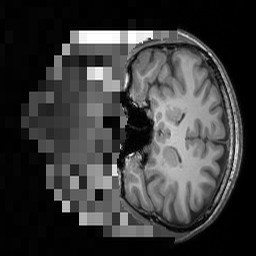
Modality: T1w
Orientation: coronal
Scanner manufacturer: siemens
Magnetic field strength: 3 T
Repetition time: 1.5 s
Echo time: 0.00291 s